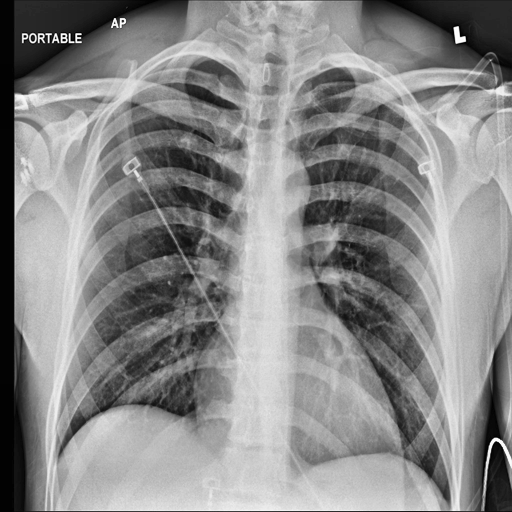
Finding: NORMAL